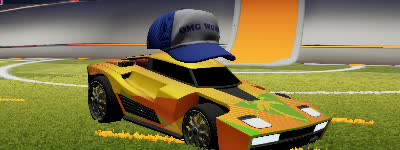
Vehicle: breakout